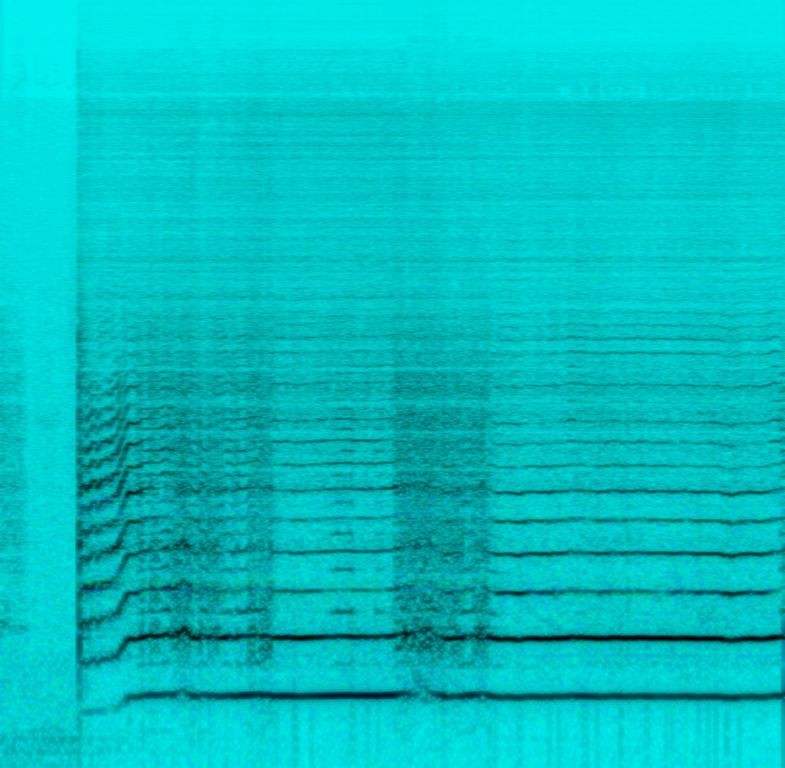
This is a home recording of a conch shell being blown. There is a horn-like sound coming from the conch shell. The recording can be sampled for use in beat-making.